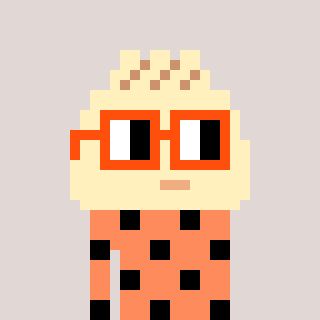
a pixel art character with square orange glasses, a porkbao-shaped head and a peachy-colored body on a warm background